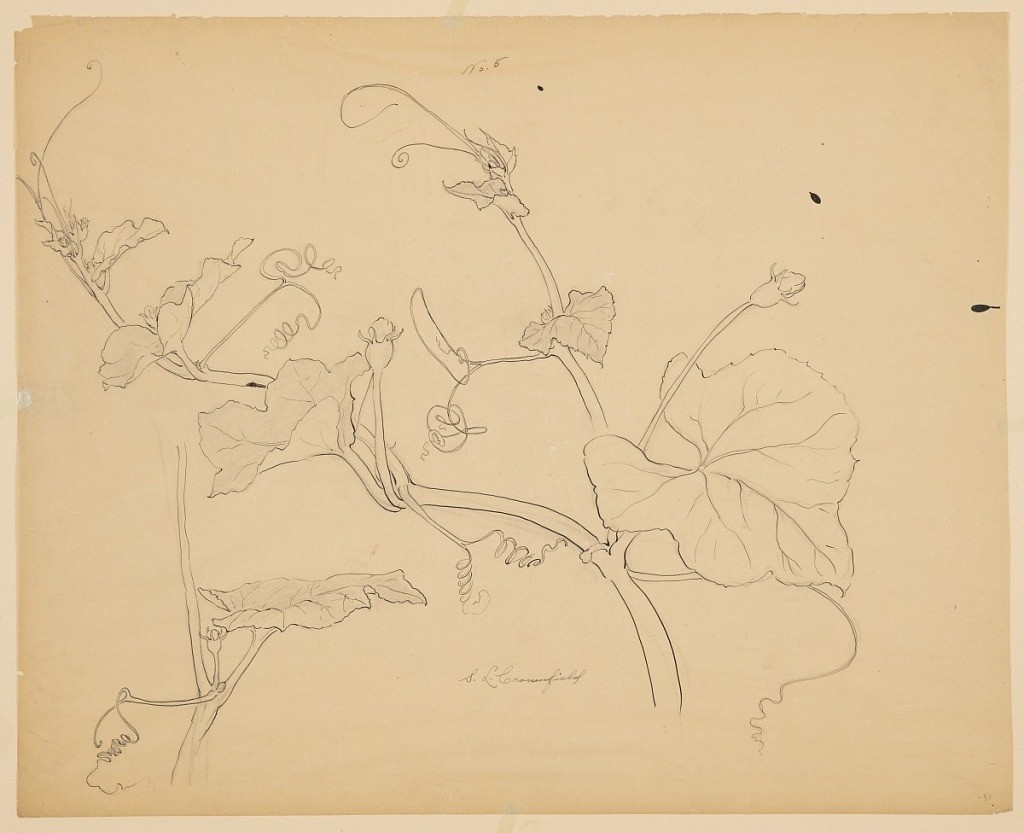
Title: Study of Squash Vines
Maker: Sophia L. Crownfield, American, 1862–1929
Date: early 20th century
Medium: Graphite, pen and ink on tracing paper
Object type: Drawing
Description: Horizontal sheet depicting two studies of squash vines with leaves, tendrils and blossoms.